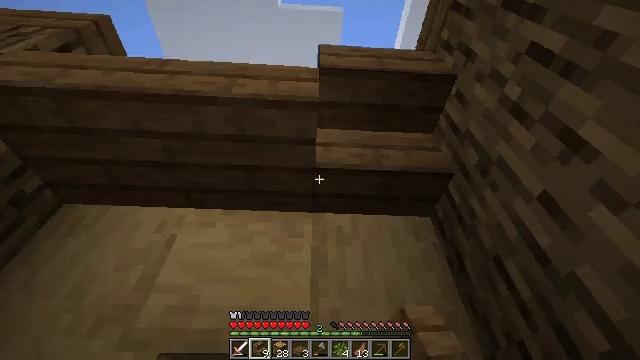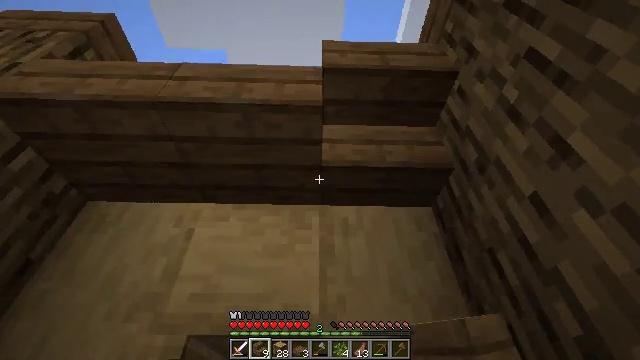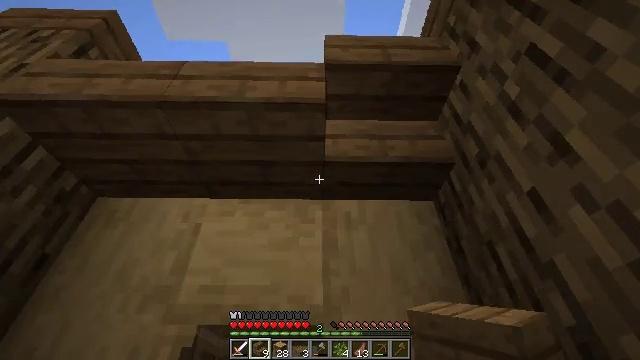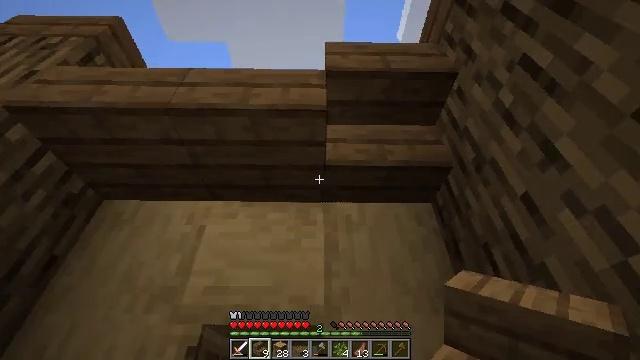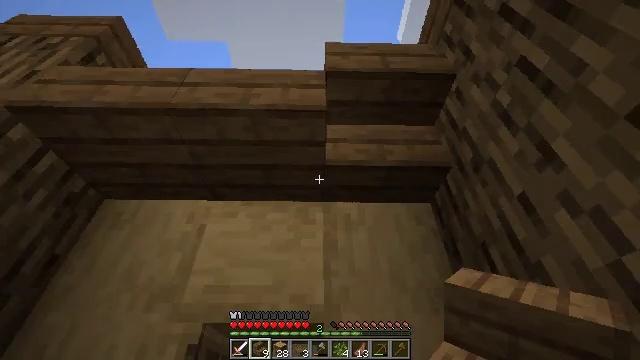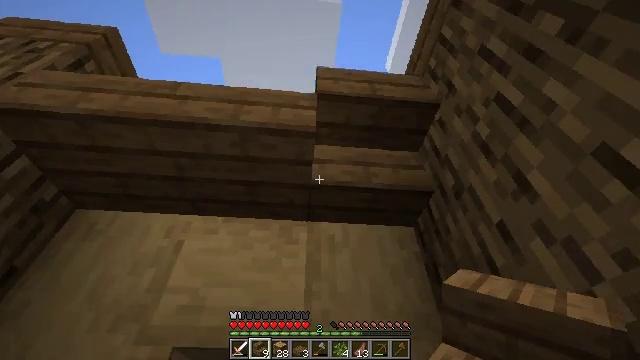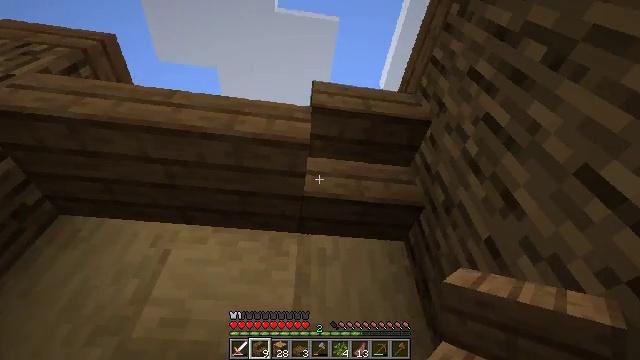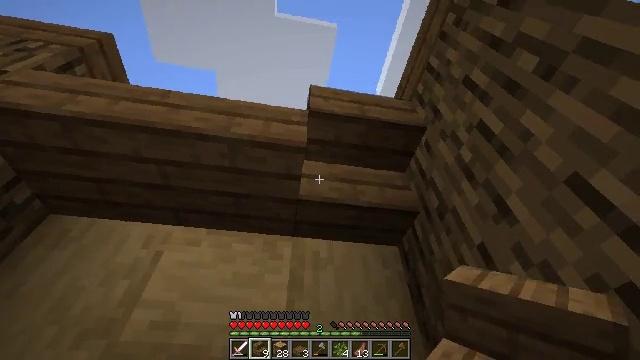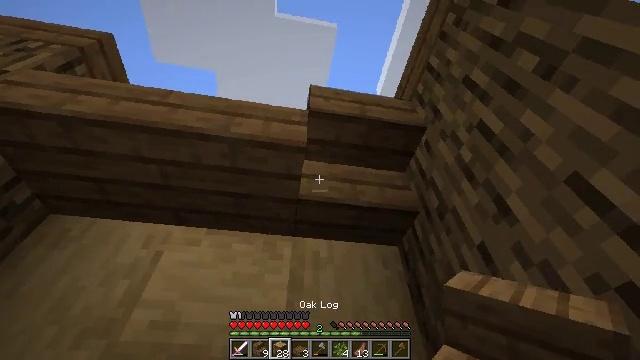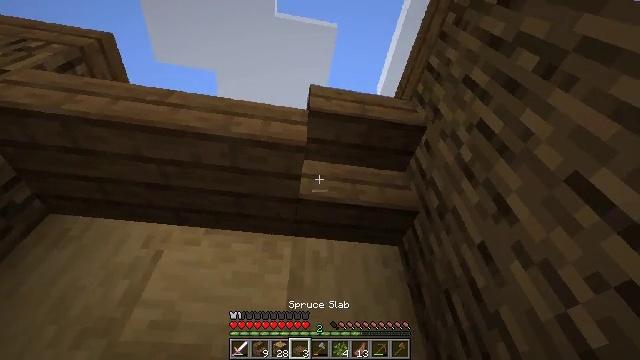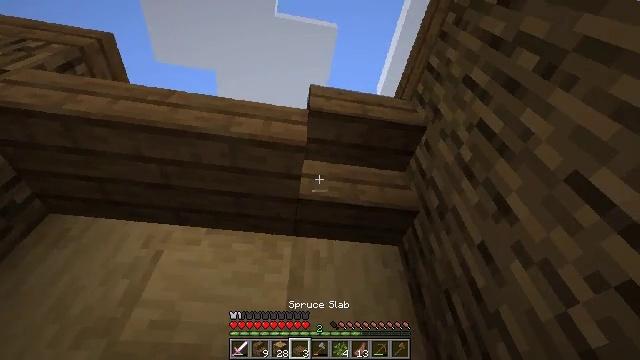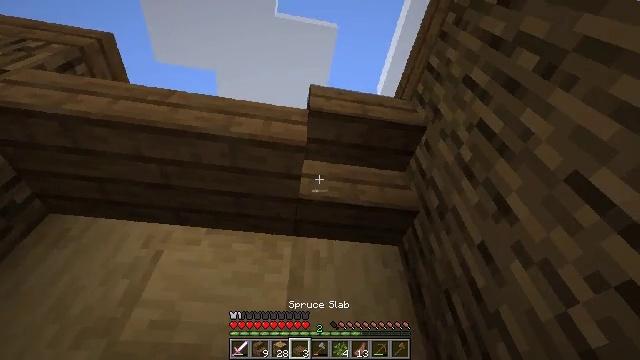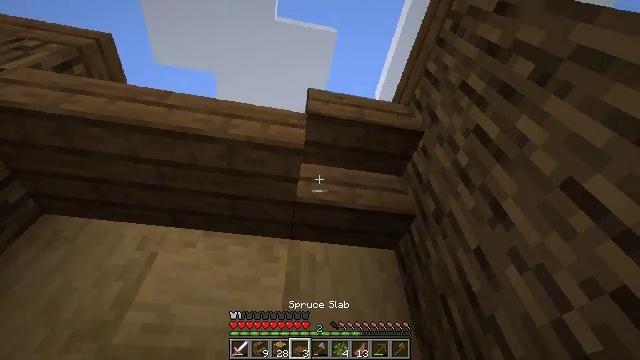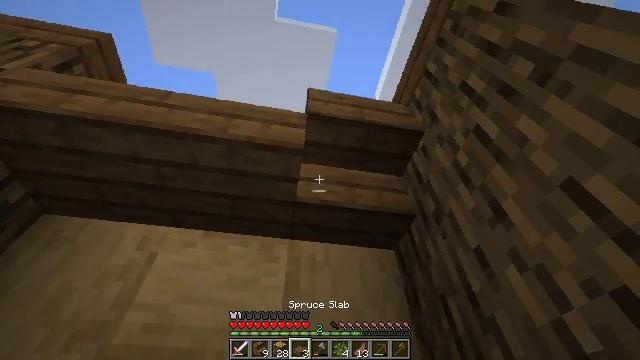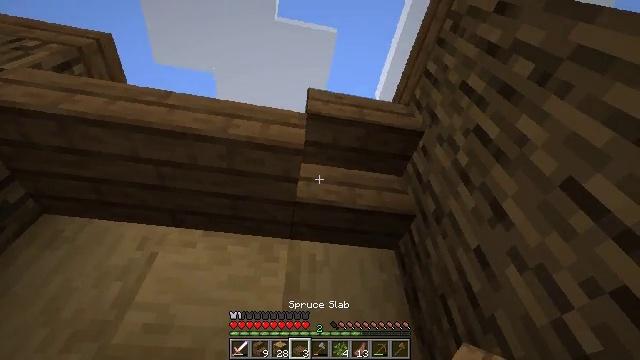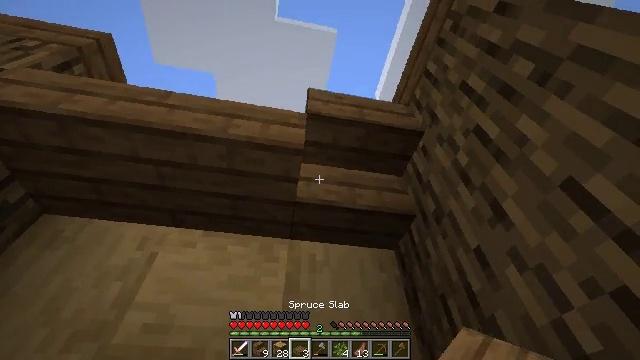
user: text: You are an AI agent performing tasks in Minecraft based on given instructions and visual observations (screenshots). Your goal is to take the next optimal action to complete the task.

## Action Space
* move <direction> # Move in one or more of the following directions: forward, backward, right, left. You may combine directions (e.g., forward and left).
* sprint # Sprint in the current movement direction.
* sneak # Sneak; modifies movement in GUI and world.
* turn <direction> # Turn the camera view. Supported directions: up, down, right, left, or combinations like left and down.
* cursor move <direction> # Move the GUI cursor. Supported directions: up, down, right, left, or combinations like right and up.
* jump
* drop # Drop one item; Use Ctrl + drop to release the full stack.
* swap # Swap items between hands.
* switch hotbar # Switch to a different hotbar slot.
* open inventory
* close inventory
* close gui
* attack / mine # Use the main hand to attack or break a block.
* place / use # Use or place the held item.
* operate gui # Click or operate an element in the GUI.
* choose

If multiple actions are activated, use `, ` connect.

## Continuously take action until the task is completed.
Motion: motion action
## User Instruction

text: Reclaim the spruce stairs for reuse.
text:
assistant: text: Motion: turn left and down
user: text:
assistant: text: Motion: turn down
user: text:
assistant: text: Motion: no_op
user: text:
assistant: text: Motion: no_op
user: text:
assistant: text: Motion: turn right and up
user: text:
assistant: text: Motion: turn right and up
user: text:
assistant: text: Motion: turn right
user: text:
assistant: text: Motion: no_op
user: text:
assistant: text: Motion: no_op
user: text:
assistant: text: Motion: no_op
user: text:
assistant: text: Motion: no_op
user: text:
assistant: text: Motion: no_op
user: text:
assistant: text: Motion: no_op
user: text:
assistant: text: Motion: no_op
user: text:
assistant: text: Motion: no_op
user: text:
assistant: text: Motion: turn left
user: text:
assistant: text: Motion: turn left
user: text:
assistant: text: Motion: move left, turn left
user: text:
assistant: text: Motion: move left, turn left
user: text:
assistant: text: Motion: move left
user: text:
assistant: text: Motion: attack / mine
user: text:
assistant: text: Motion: attack / mine
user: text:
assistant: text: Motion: attack / mine
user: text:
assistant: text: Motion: turn right, attack / mine
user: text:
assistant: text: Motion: turn right, attack / mine
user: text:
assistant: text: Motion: turn right, attack / mine
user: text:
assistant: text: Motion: turn right
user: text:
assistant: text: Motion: turn right
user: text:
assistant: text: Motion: no_op
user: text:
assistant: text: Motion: no_op